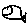
Label: fish